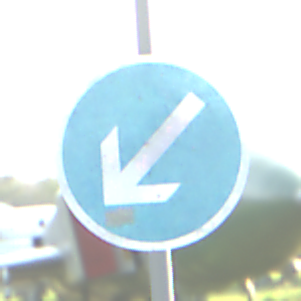
Verkehrszeichen: VorgeschriebeneVorbeifahrtLinks
Umgebung: Outdoor, Special
Tageszeit: SunriseSunset
Wetter: Clear
Licht: Natural
Jahreszeit: NotSpecified
Kontrast: MediumContrast